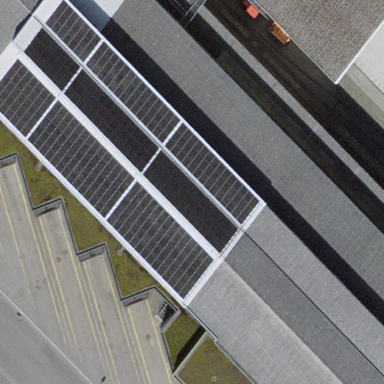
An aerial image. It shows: Solar power generator utilizing photovoltaic technology with solar photovoltaic panels.